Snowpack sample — Rabbit Ears Pass, Jackson County, Colorado, USA (12/17/25, 1:08 PM MST)
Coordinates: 40.387, -106.625
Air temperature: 34 °F
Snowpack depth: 46 cm
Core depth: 30 cm
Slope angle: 6°, slope face: 165°
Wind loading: medium
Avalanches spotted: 0
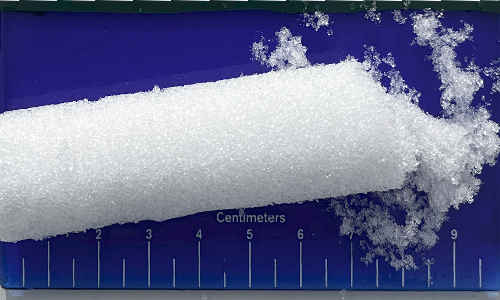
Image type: core
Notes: No avalanches spotted nearby, although collected in a meadowy area with minimal risk on this face of the pass.